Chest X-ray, AP view. Patient: 62 years old, sex M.
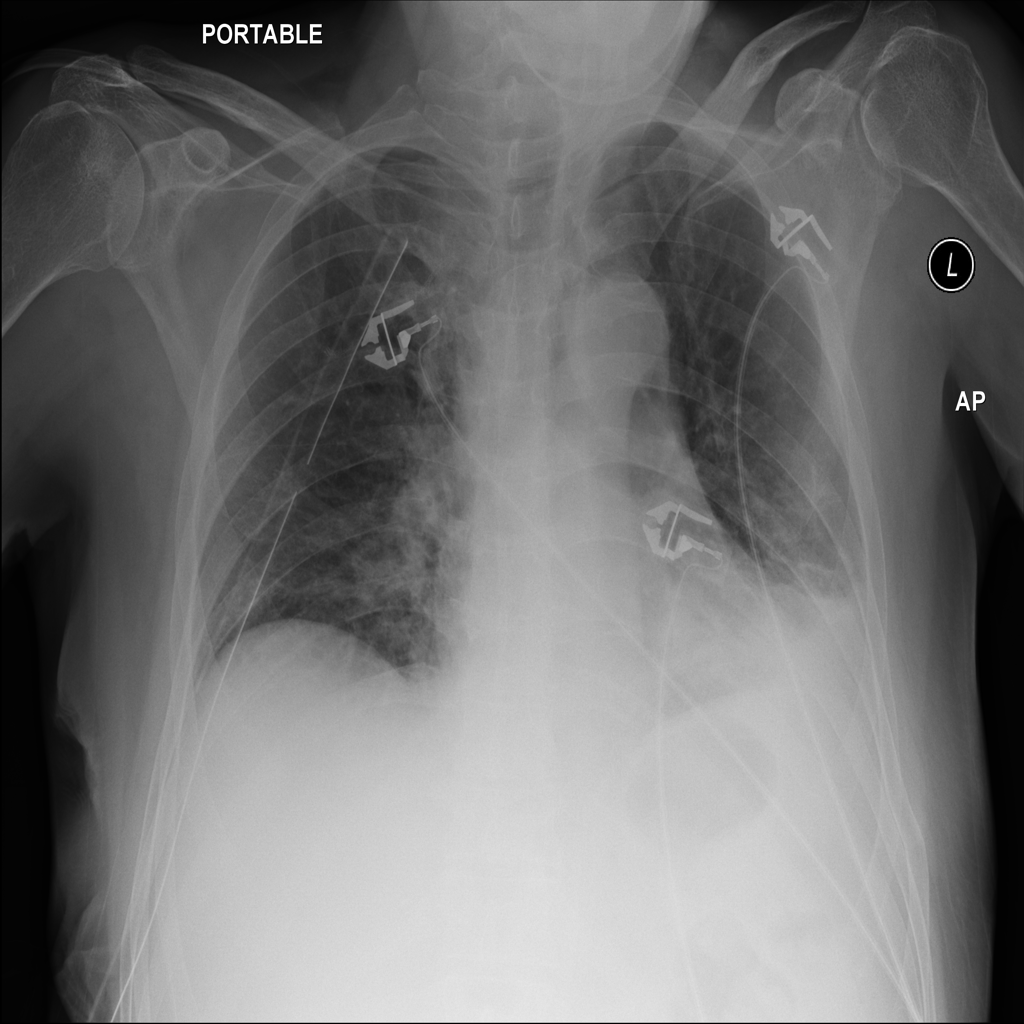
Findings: Fibrosis